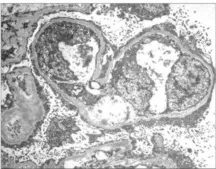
Renal pathological presentation (kidney biopsy of the proband 15 days after admission). Electron microscopy. Diffuse podocyte foot process effacement with prominent microvillous transformation.
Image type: pathology (pas)